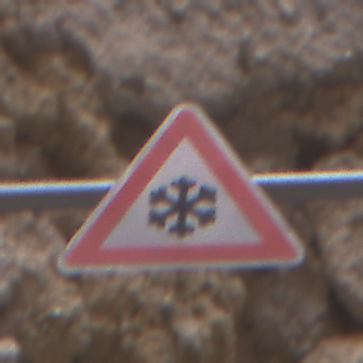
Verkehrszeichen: SchneeOderEisglaette
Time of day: Midday
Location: Outdoor (Urban)
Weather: PartlyCloudy
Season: NotSpecified
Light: Natural